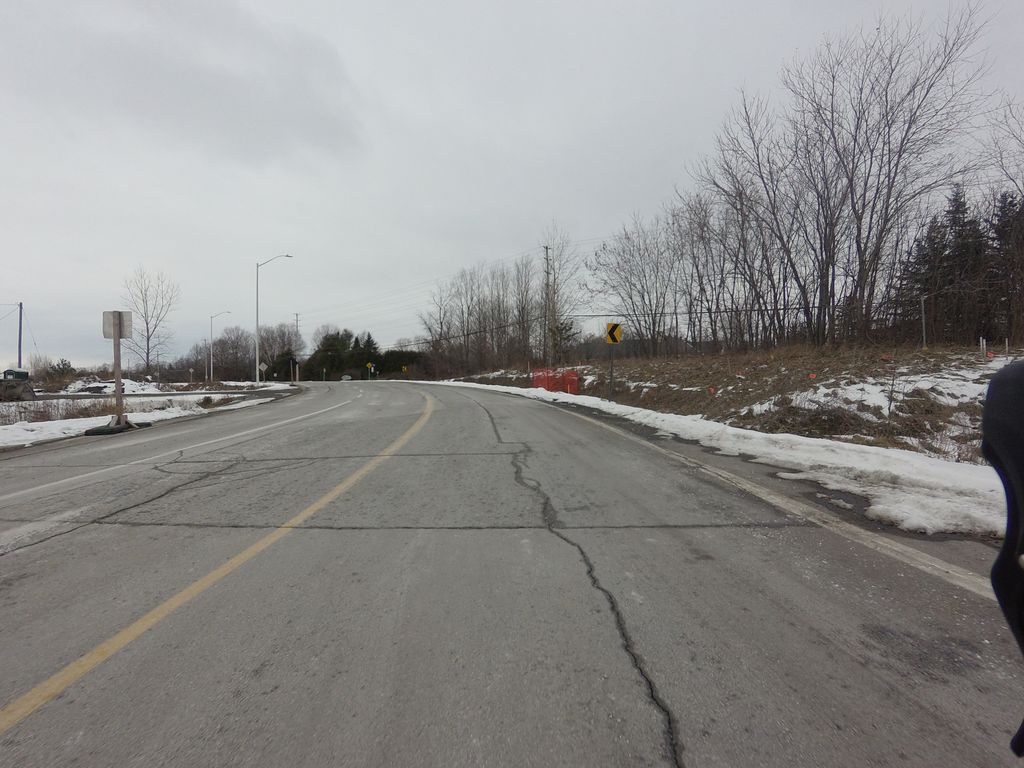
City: ottawa-gatineau